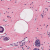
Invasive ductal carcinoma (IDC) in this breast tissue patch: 0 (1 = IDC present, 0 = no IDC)